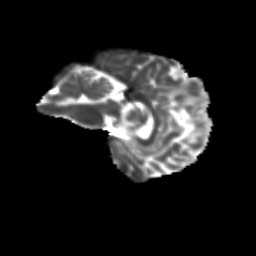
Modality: T2w
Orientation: sagittal
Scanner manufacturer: siemens
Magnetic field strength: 3 T
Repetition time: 9.2 s
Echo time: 0.084 s